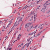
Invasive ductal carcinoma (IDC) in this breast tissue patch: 1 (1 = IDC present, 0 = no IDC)